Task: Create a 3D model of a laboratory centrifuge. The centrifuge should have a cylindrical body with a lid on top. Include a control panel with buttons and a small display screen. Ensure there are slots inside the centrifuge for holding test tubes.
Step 46:
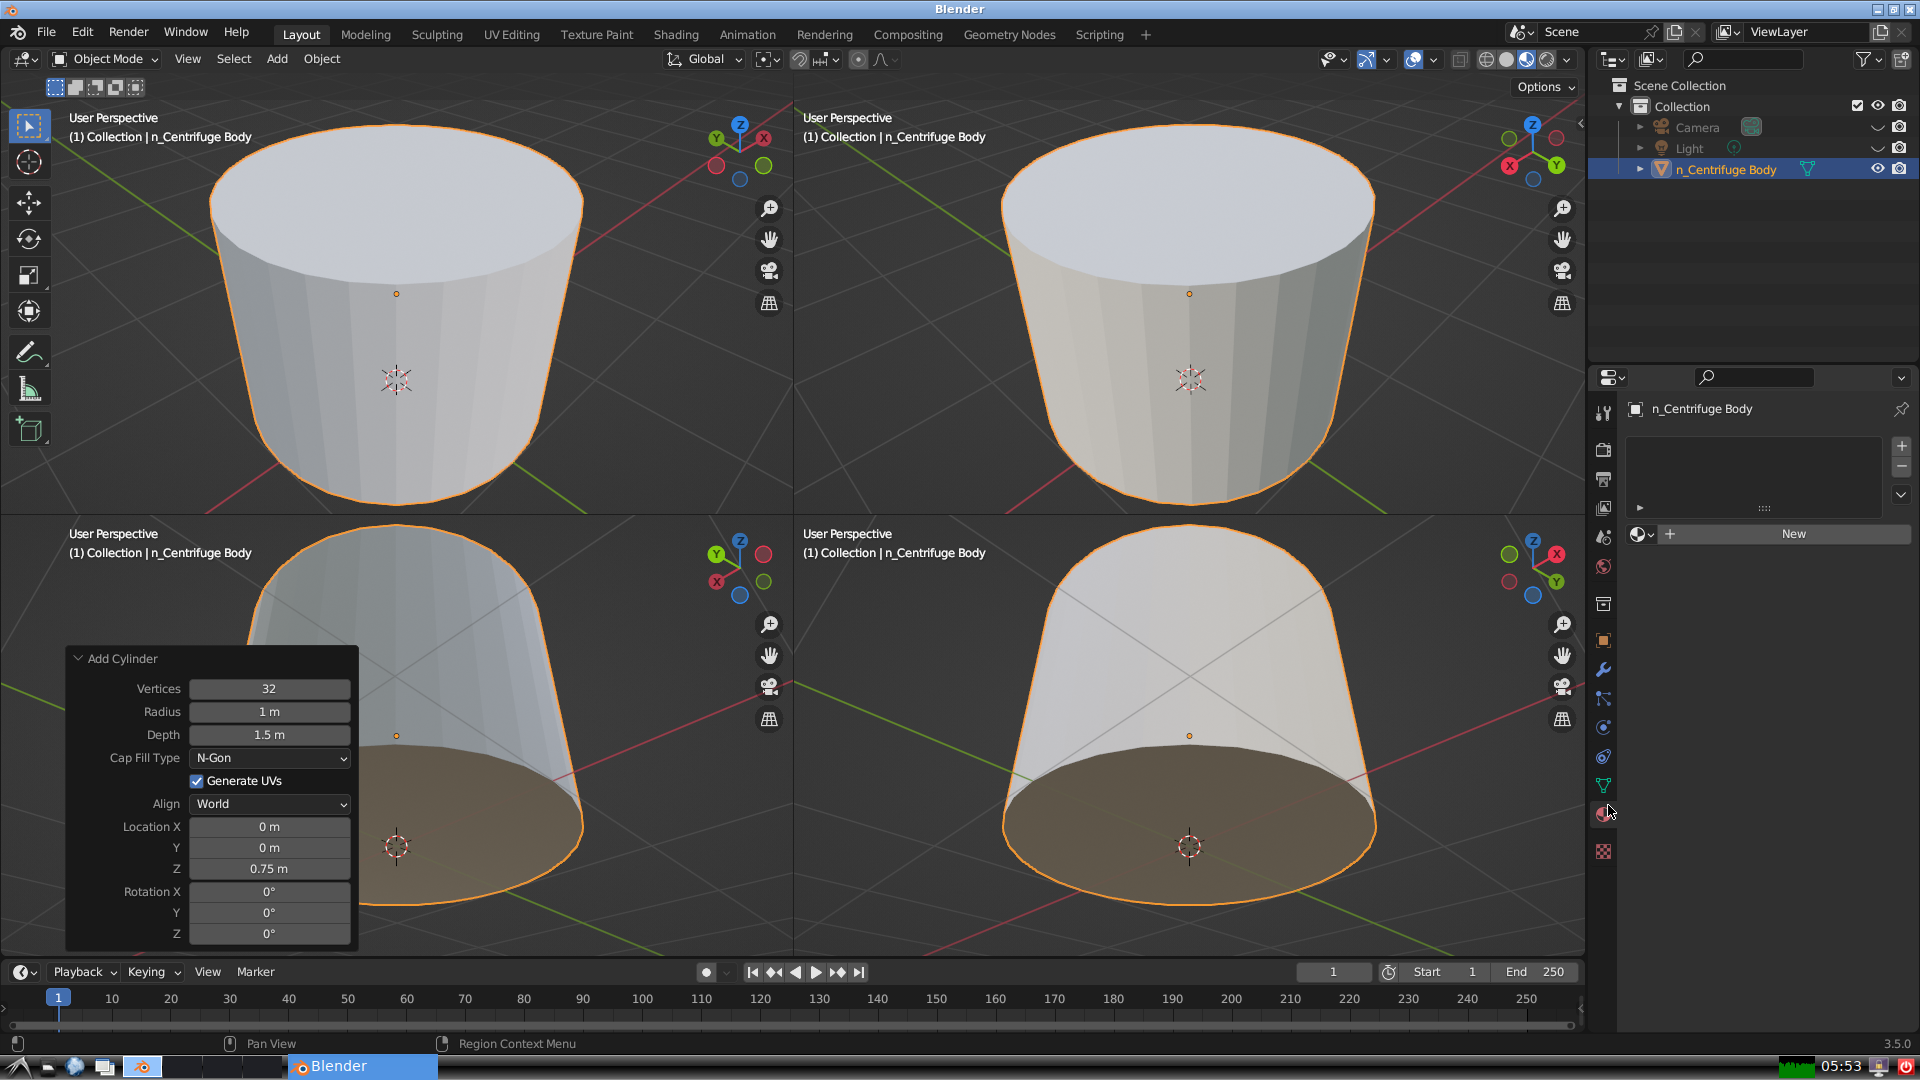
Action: {"mouse_move": [1795, 523]}